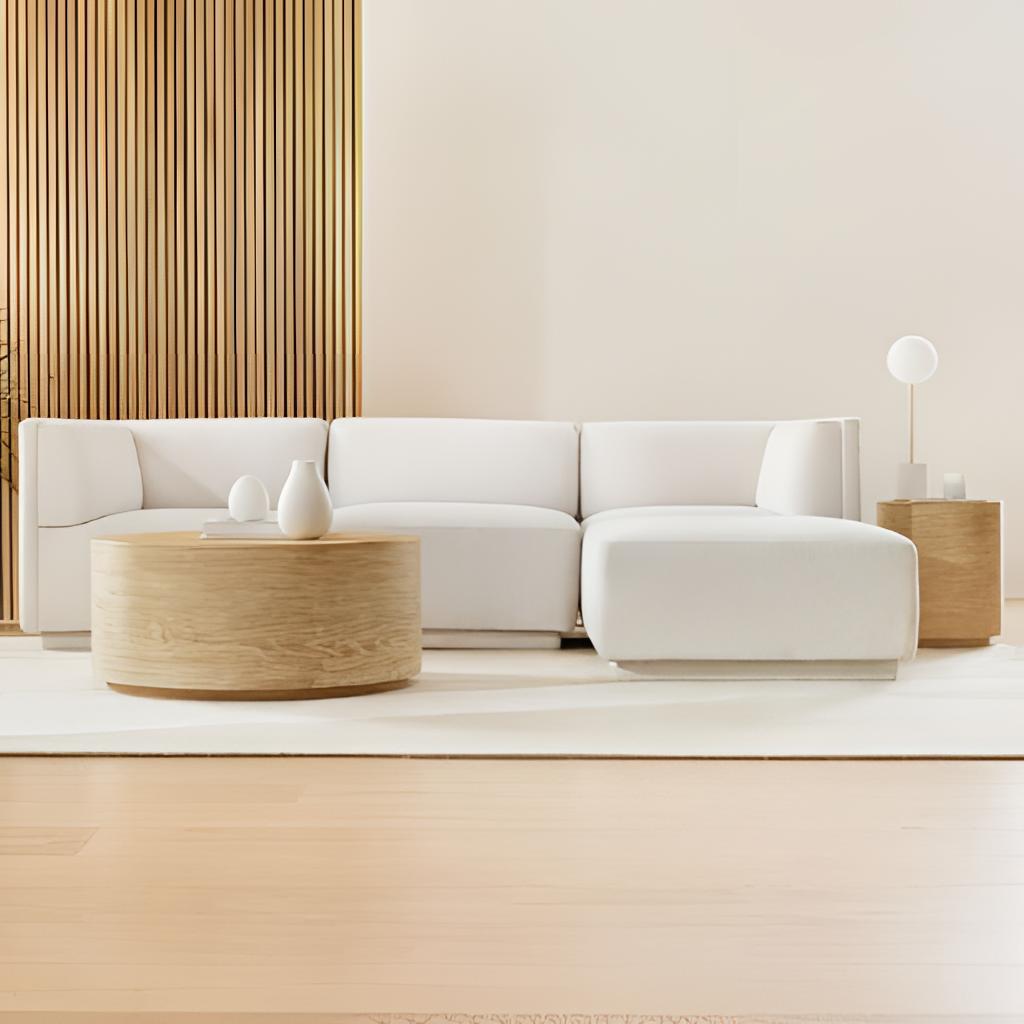
living room, fabric sectional sofa, beige paint wallpaper, with solid pattern, wood flooring, with plank pattern, modern